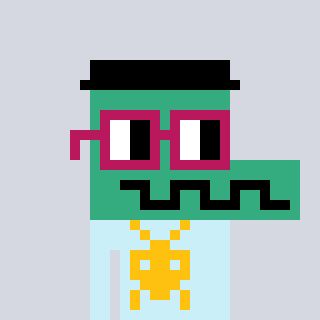
a pixel art character with square dark red glasses, a crocodile-shaped head and a cold-colored body on a cool background